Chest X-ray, PA view. Patient: 60 years old, sex F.
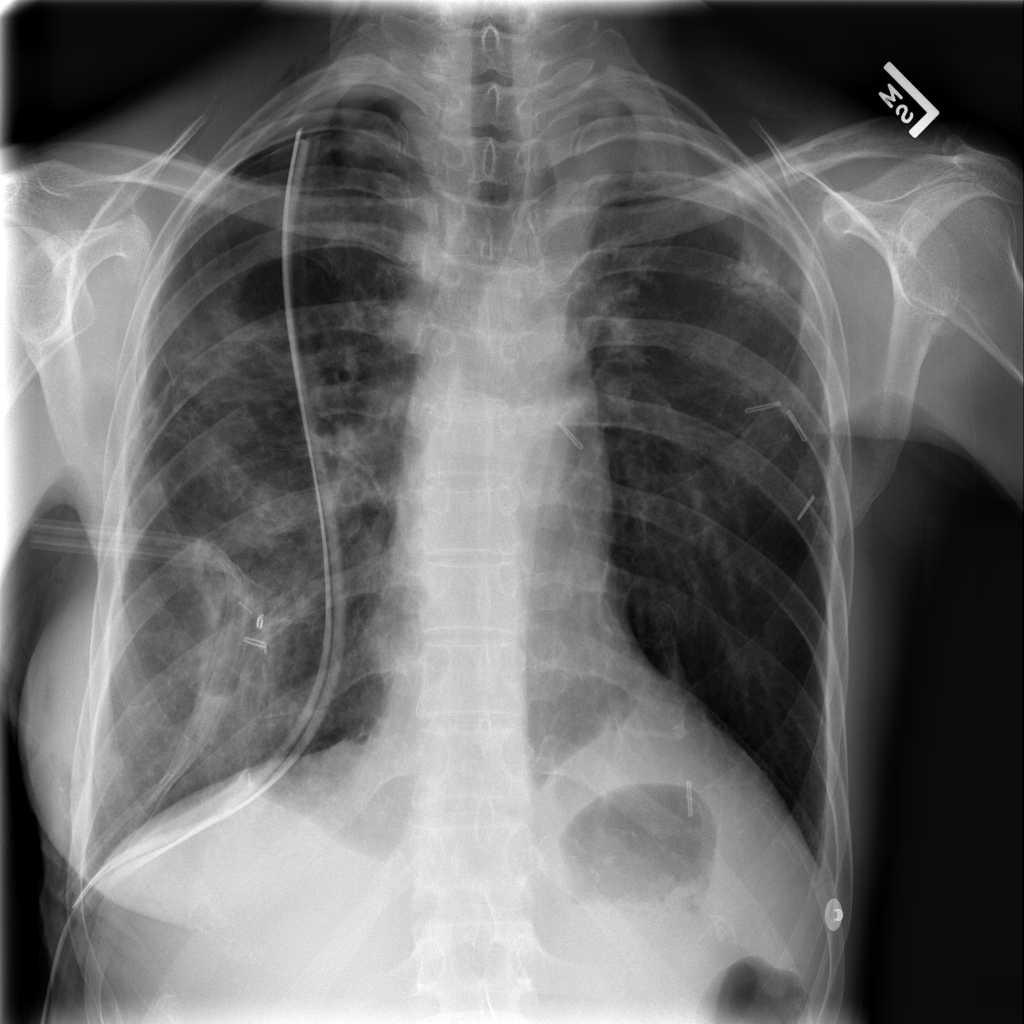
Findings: Pneumothorax